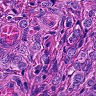
Metastatic tissue present: yes